八年级 · 度量几何学
如图, 在 $\triangle A B C$ 中, $\angle B=30^{\circ}, \angle C=70^{\circ}, A E, A D$ 分别是 $\triangle A B C$ 的角平分线和高线,求 $\angle D A E$ 的度数

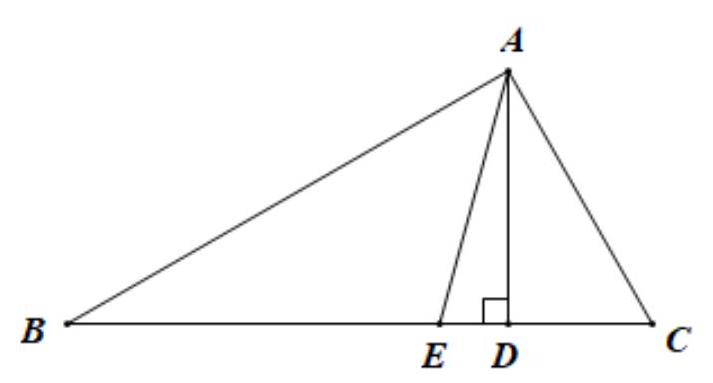
答案: 解: $\because \angle B=30^{\circ}, \angle C=70^{\circ}$,

$\therefore \angle B A C=180^{\circ}-30^{\circ}-70^{\circ}=80^{\circ}$.

$\because A E$ 是 $\angle B A C$ 的平分线,

$\therefore \angle C A E=\frac{1}{2} \angle B A C=40^{\circ}$.

在 $\triangle A C D$ 中, $\angle A D C=90^{\circ}, \angle C=70^{\circ}$,

$\therefore \angle C A D=180^{\circ}-90^{\circ}-70^{\circ}=20^{\circ}$,

$\therefore \angle D A E=\angle C A E-\angle C A D=40^{\circ}-20^{\circ}=20^{\circ}$.